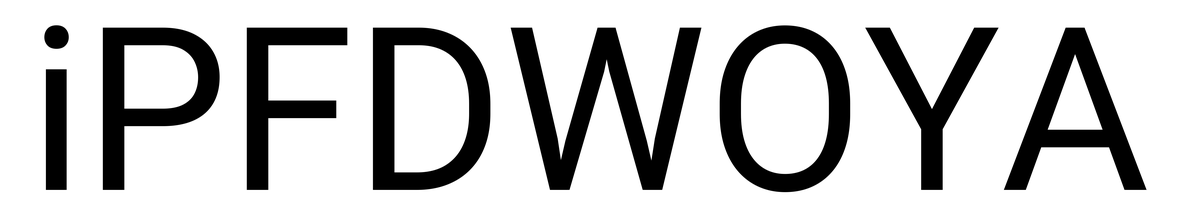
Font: Roboto_Regular